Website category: auto
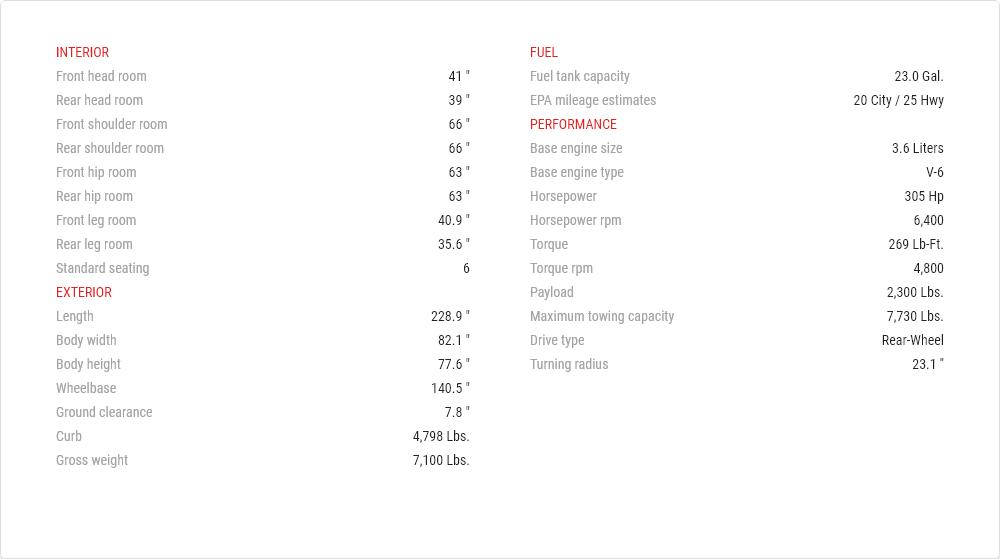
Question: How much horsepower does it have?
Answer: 305 hp

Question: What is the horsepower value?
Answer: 305 hp

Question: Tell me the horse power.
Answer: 305 hp

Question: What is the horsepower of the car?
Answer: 305 hp

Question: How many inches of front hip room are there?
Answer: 63 "

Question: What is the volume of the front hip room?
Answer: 63 "

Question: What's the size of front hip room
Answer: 63 "

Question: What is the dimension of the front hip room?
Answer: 63 "